Interaction volume radius: 10 \u00c5
Interaction volume height: 20 \u00c5
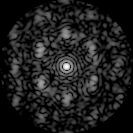
Disorder parameter: 0.6784